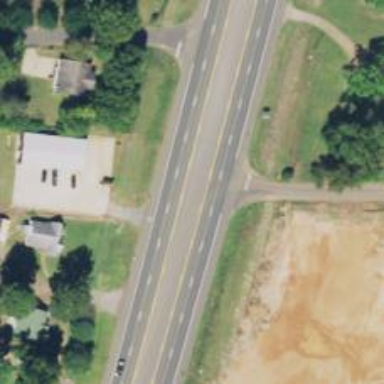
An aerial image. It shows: Asphalt road classified as trunk highway.